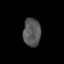
Tissue: prostate
Cell type: Myeloid cells
Senescence score: 0.3098
Nuclear area (px): 489
Mean DAPI intensity: 85.859